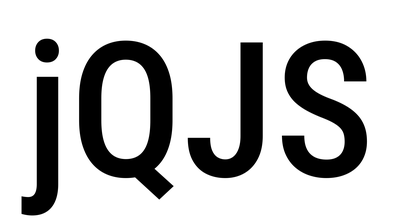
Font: Roboto_Condensed_Medium